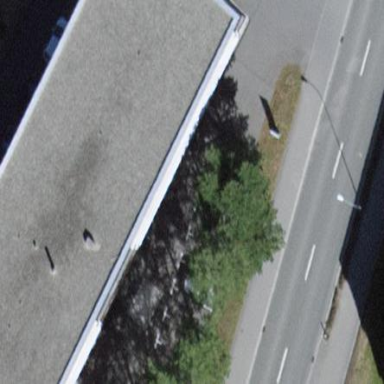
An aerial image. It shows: Commercial building.